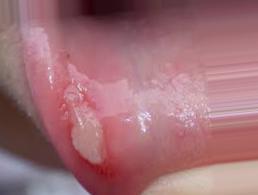
Condition: Mouth Ulcer